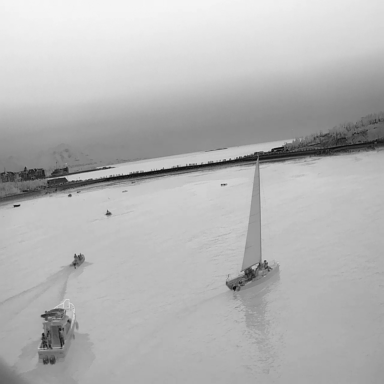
There are three canoes in the infrared image.